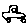
Label: car